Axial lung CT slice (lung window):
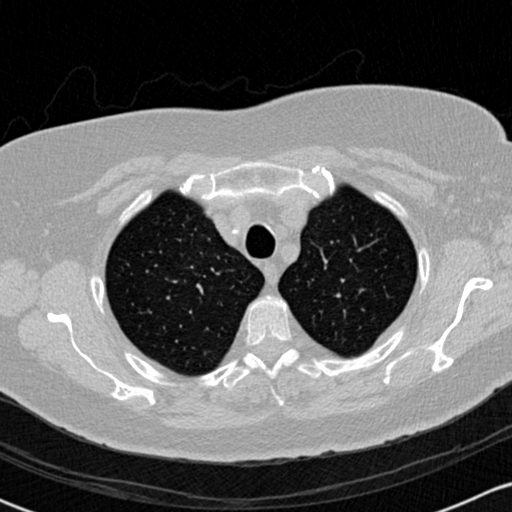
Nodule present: no